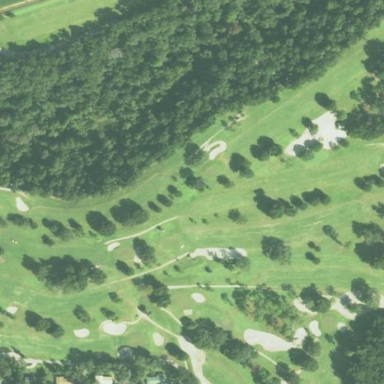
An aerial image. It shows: Golf course surrounded by greenery.